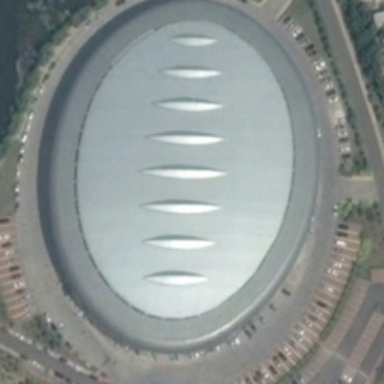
Some green trees and cars are around an oval silver gray center building .